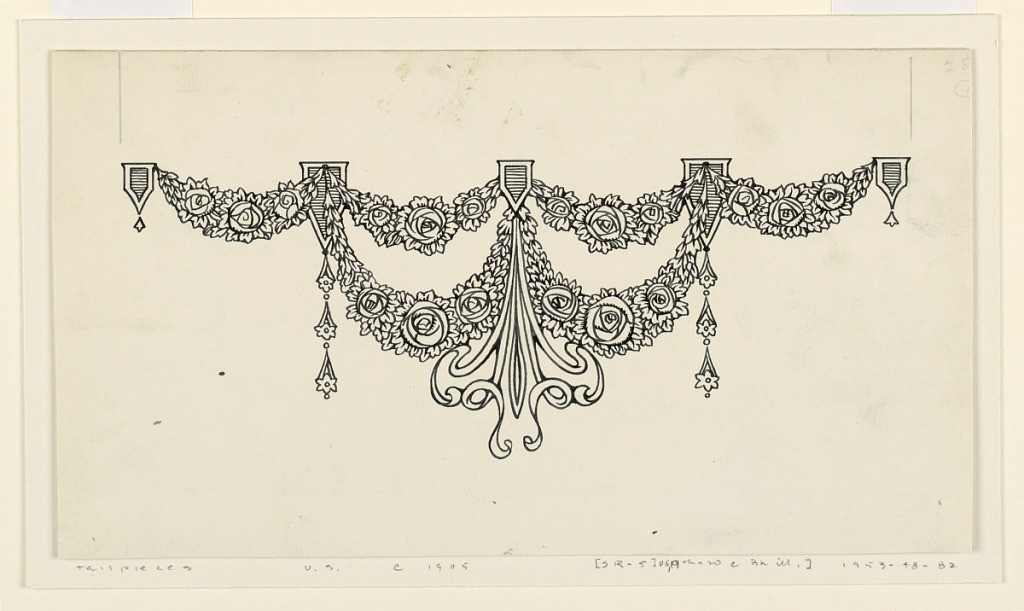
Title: Tailpiece
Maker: Charles Scribner's Sons, New York, New York, USA
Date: ca. 1905
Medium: Pen and ink on illustration board
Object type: Drawing
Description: A symmetrical design composed of garlands of roses, with streamers of ribbons at center.